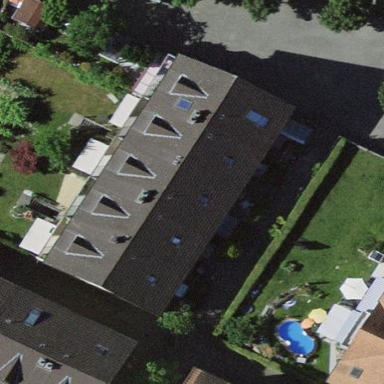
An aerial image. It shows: Terrace building with gabled roof.